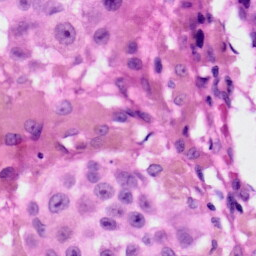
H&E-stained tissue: Skin